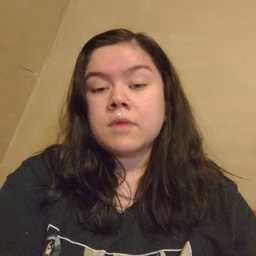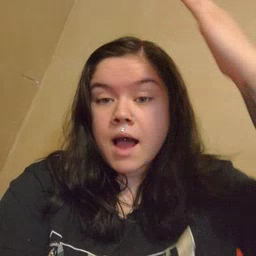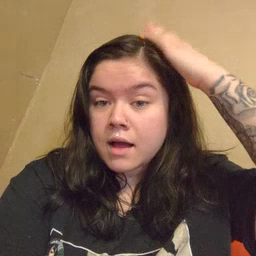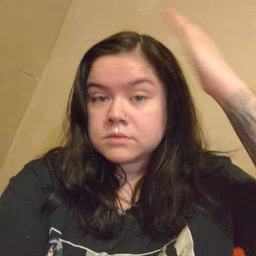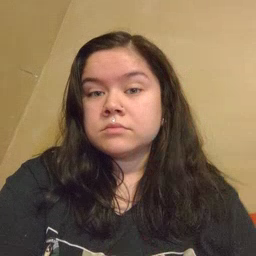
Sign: hat